Question: How is it that when i use LIMIT, mysql checks the same number of rows? and how do i solve this?

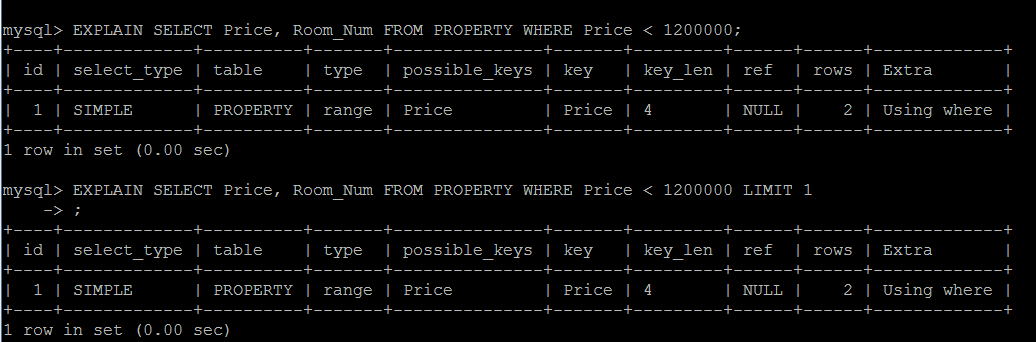
Answer: The explain output is misleading. Mysql will evaluate the query using the where clause and such, but it'll stop after it find LIMIT number of matching rows (1 in this case). This is a known issue with mysql: <URL>
To clarify... the limit clause will work as expected... it's only the explain output that's inaccurate.